Field crop: maize
Growth stage: 2
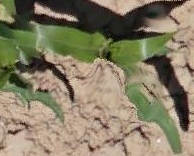
Species: maize